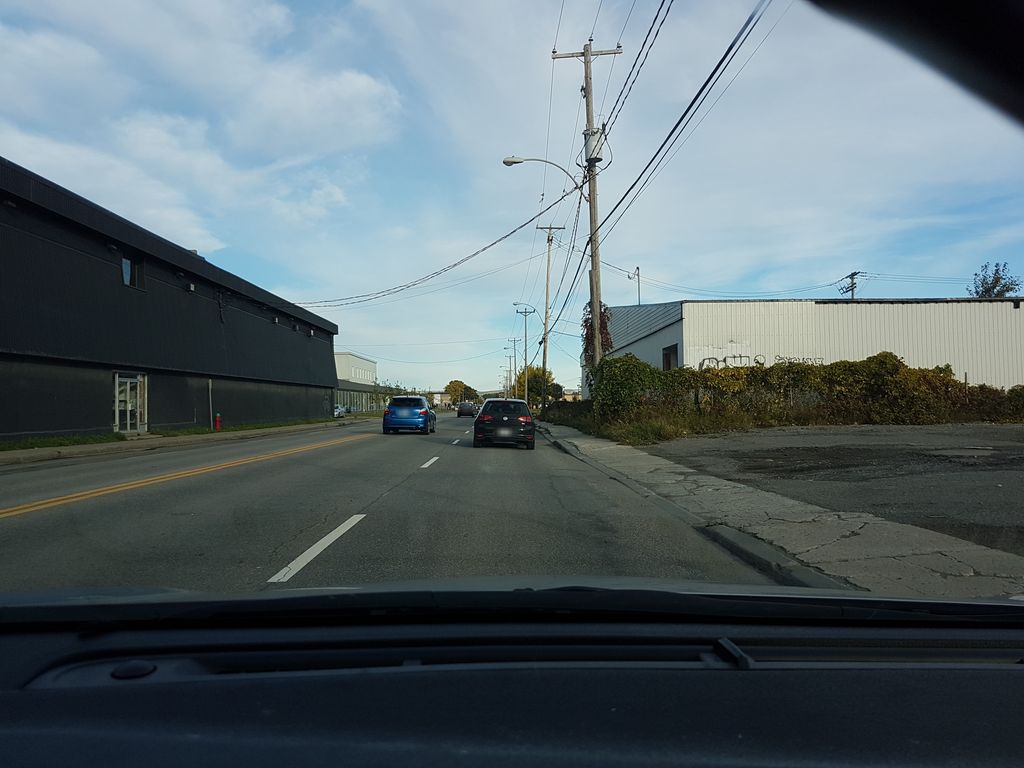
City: quebec_city